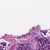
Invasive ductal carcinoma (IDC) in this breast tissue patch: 1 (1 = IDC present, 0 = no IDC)